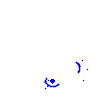
Particle: pion